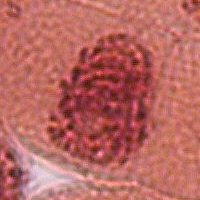
Label: prophase